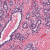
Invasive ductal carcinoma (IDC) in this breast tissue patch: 0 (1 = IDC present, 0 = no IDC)